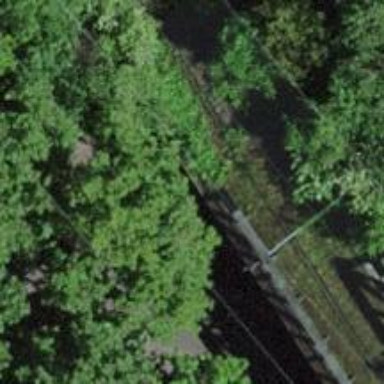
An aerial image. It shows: Disused railway bridge.